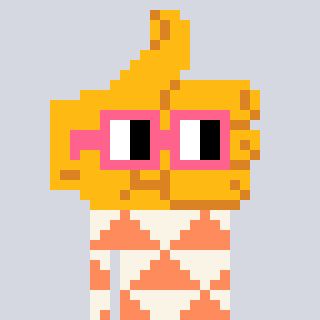
a pixel art character with square pink glasses, a thumbsup-shaped head and a peachy-colored body on a cool background